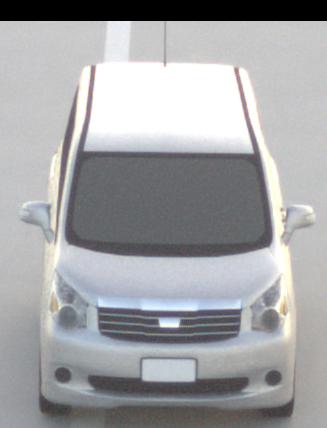
Make: Toyota
Model: Noah
Detailed model: Voxy R70G
Model produced from: 2007
Model produced until: 2013
Doors: 5
Color: white
Road condition: dry road
Daytime: sunrise or sunset
Contrast: low contrast